Question: Is it possible to have a grid design like the image below with the use of bootstrap 3 framework ?
Blocks are images ...

i have tried here is the <URL>
'''
<div class="container">
<div class="row">
<div class="col-xs-4 col-sm-4 col-md-4"> <a class="thumbnail" href="">Box 1</a></div>
<div class="col-xs-2 col-sm-2 col-md-2"><a class="thumbnail" href="">Box 2</a></div>
<div class="col-xs-2 col-sm-2 col-md-2"><a class="thumbnail" href="">Box 3</a></div>
<div class="col-xs-2 col-sm-2 col-md-2"><a class="thumbnail" href="">Box 4</a></div>
<div class="clearfix visible-md"></div>
</div>
<div class="row">
<div class="col-xs-4 col-xs-offset-4 col-sm-4 col-sm-offset-4 col-md-4 col-md-offset-4"> <a class="thumbnail" href="">Box 5</a></div>
<div class="col-xs-2 col-sm-2 col-md-2"><a class="thumbnail" href="">Box 6</a></div>
<div class="clearfix visible-md"></div>
</div>
<div class="row">
<div class="col-xs-2 col-sm-2 col-md-2"><a class="thumbnail" href="">Box 8</a></div>
<div class="col-xs-2 col-sm-2 col-md-2"><a class="thumbnail" href="">Box 9</a></div>
<div class="col-xs-2 col-sm-2 col-md-2"><a class="thumbnail" href="">Box 10</a></div>
<div class="col-xs-2 col-sm-2 col-md-2"><a class="thumbnail" href="">Box 11</a></div>
<div class="col-xs-2 col-sm-2 col-md-2"><a class="thumbnail" href="">Box 12</a></div>
<div class="clearfix visible-md"></div>
</div>
</div><!-- /.container -->
'''
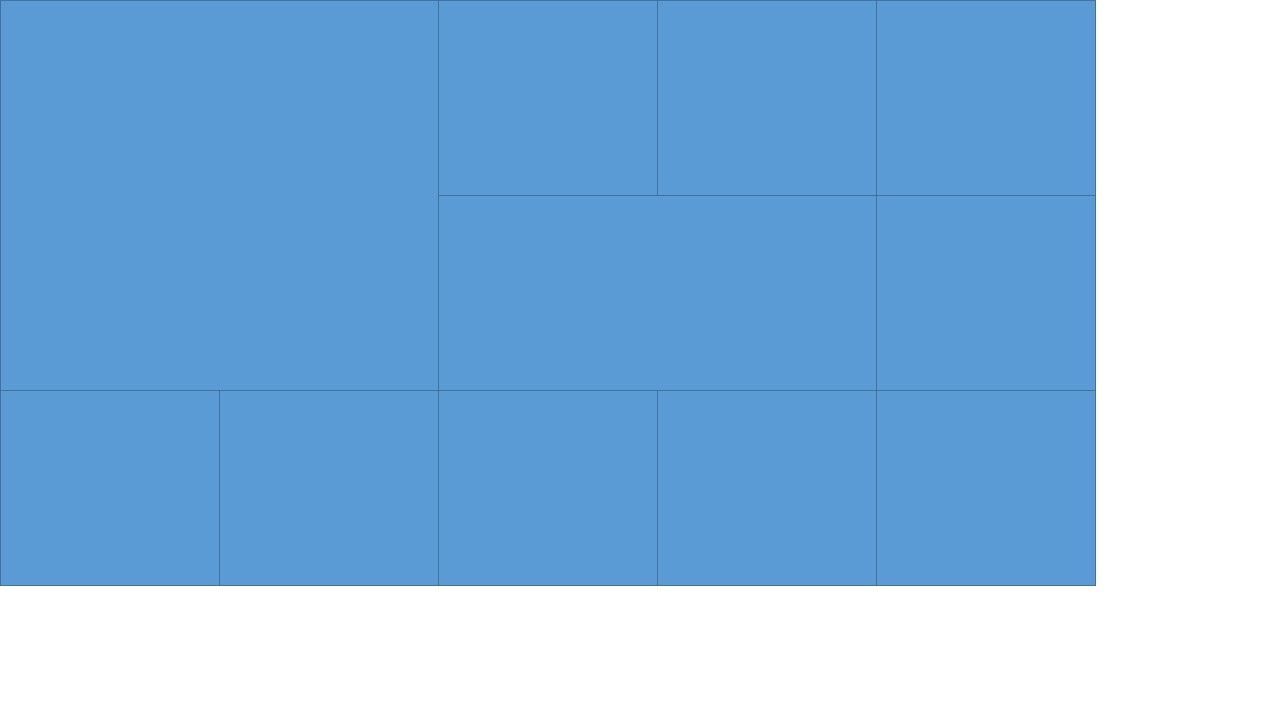
Answer: Try this...
'''
<div class="container">
<div class="row no-gutter">
<div class="col-xs-4 col-xs-offset-1">
<div class="col-xs-12"><a href="#" class="thumbnail"><img src="//placehold.it/600"></a></div>
<div class="col-xs-6"><a href="#" class="thumbnail"><img src="//placehold.it/300"></a></div>
<div class="col-xs-6"><a href="#" class="thumbnail"><img src="//placehold.it/300"></a></div>
</div>
<div class="col-xs-4">
<div class="col-xs-6"><a href="#" class="thumbnail"><img src="//placehold.it/300"></a></div>
<div class="col-xs-6"><a href="#" class="thumbnail"><img src="//placehold.it/300"></a></div>
<div class="col-xs-12"><a href="#" class="thumbnail"><img src="//placehold.it/600x300"></a></div>
<div class="col-xs-6"><a href="#" class="thumbnail"><img src="//placehold.it/300"></a></div>
<div class="col-xs-6"><a href="#" class="thumbnail"><img src="//placehold.it/300"></a></div>
</div>
<div class="col-xs-2">
<div class="col-xs-12"><a href="#" class="thumbnail"><img src="//placehold.it/300"></a></div>
<div class="col-xs-12"><a href="#" class="thumbnail"><img src="//placehold.it/300"></a></div>
<div class="col-xs-12"><a href="#" class="thumbnail"><img src="//placehold.it/300"></a></div>
</div>
</div>
</div><!-- /.container -->
'''
CSS to override padding/margins etc..
'''
.row.no-gutter [class*='col-'] {
padding-right:0;
padding-left:0;
}
.row.no-gutter .thumbnail {
margin-bottom: 0;
padding: 0;
margin-right: 0;
margin-left: 0;
}
.row.no-gutter .thumbnail>img {
width: 100%;
}
'''
Demo: <URL>